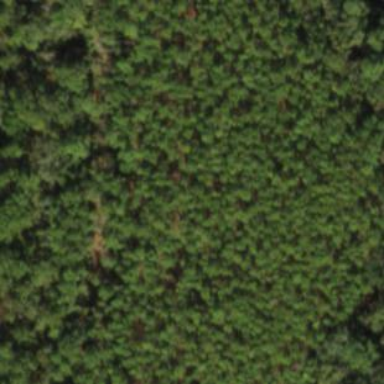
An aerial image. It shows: Forest area dominated by needle-leaved trees.